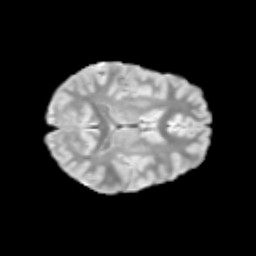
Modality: T2w
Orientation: axial
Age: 9
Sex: female
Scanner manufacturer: siemens
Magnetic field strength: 3 T
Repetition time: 3.8 s
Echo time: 0.07 s